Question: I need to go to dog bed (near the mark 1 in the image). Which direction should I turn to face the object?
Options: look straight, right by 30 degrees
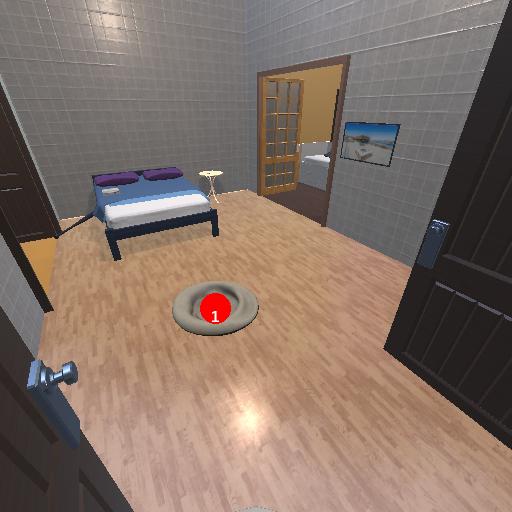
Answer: look straight